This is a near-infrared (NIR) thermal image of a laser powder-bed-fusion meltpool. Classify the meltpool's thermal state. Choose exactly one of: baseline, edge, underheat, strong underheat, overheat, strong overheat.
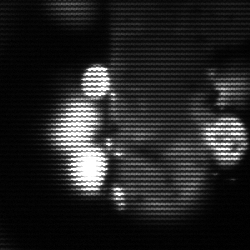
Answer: strong underheat